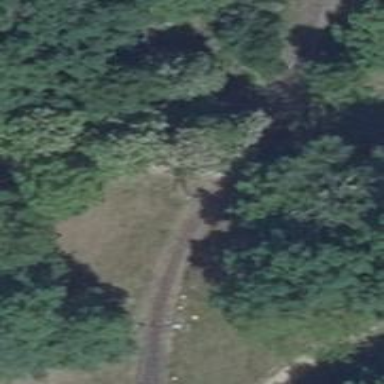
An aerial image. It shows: Uncontrolled railway crossing.